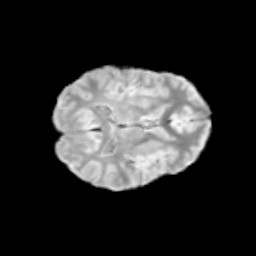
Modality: T2w
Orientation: axial
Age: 9
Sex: male
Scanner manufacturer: siemens
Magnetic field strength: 3 T
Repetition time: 3.8 s
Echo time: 0.07 s